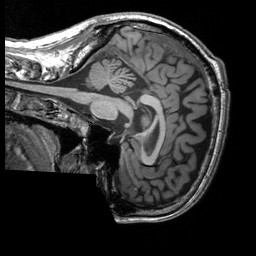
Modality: T1w
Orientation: sagittal
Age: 41
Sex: male
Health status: healthy
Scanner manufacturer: siemens
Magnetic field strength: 3 T
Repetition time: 2.3 s
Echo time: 0.00303 s